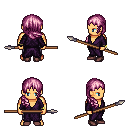
a pixel art fantasy rpg character, male body template, human, tanned skin, purple robe, metal pants, pink right-swept hairstyle, bracelets, maroon shoes, spear, four views (front, back, left, right), 2x2 character sprite sheet, small pixel art, hard edges, no anti-aliasing